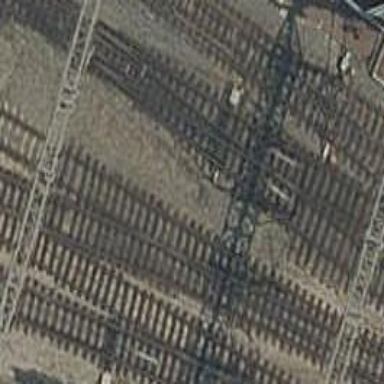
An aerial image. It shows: Railway with electrified contact lines.